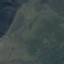
Label: HerbaceousVegetation